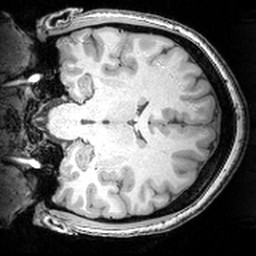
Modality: T1w
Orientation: coronal
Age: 18
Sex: female
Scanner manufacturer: siemens
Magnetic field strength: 3 T
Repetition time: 1.81 s
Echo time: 0.00351 s